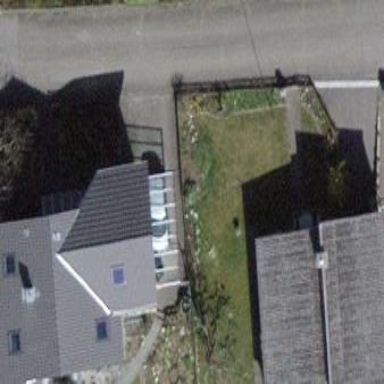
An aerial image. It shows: House with tile roof.